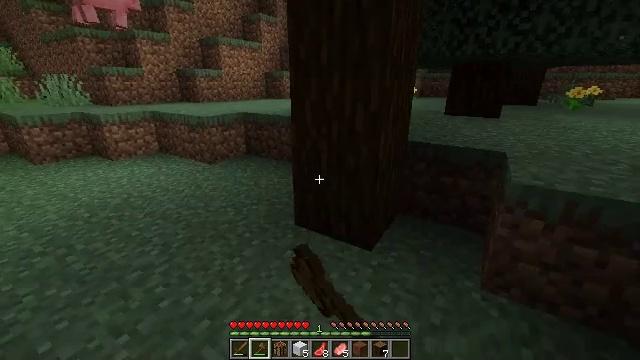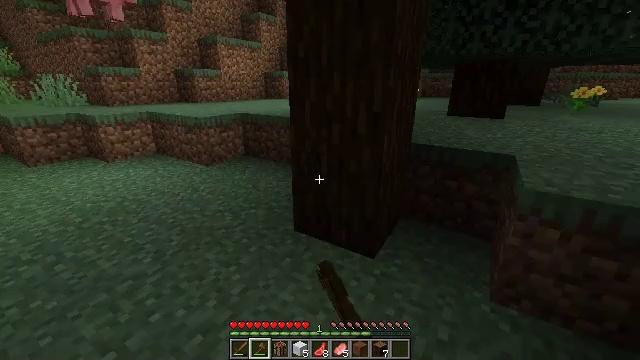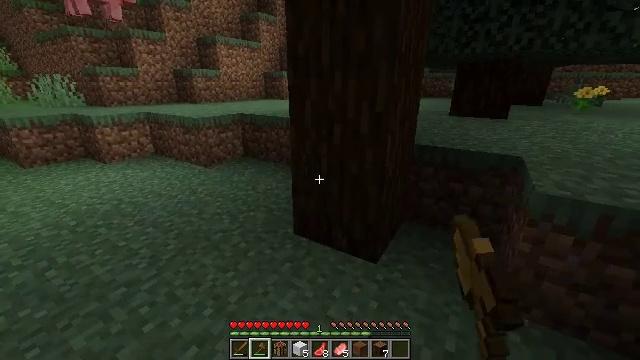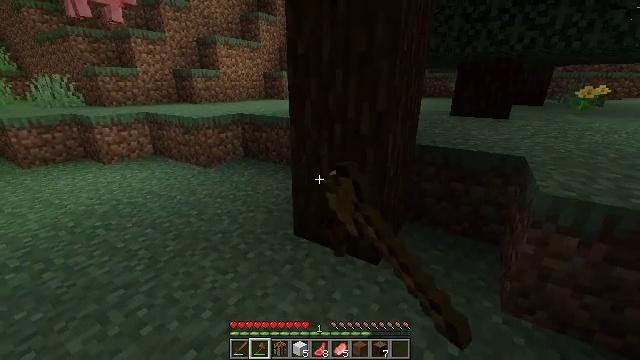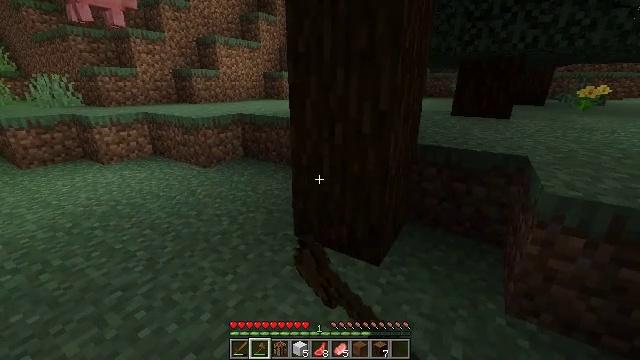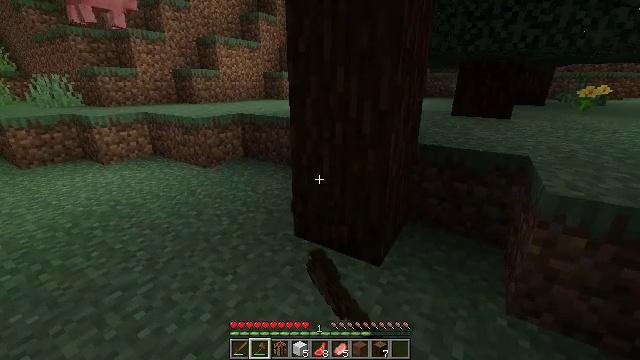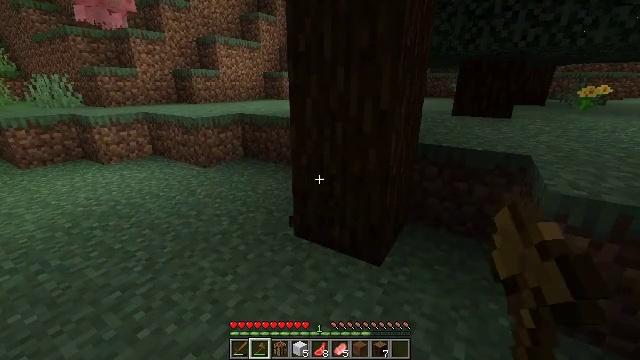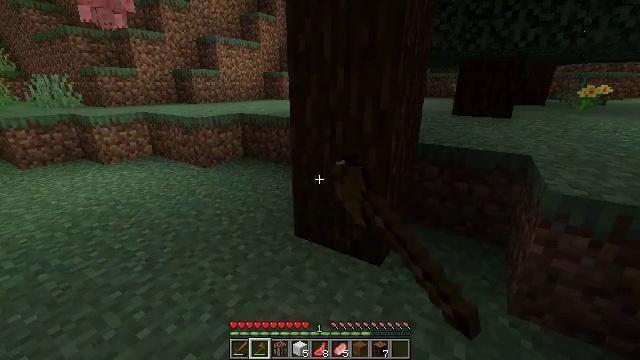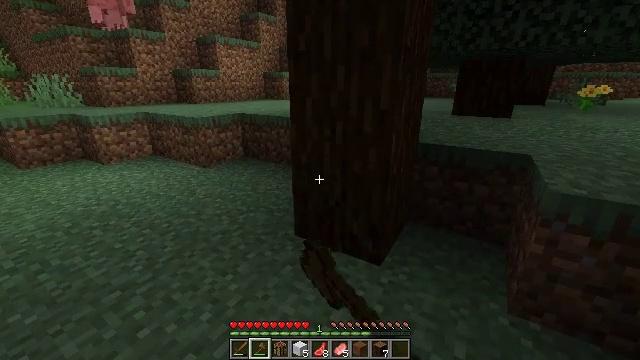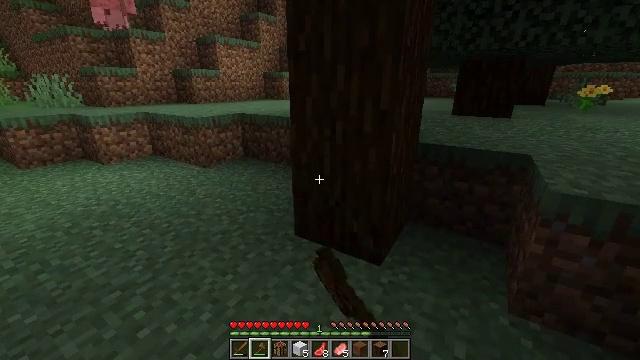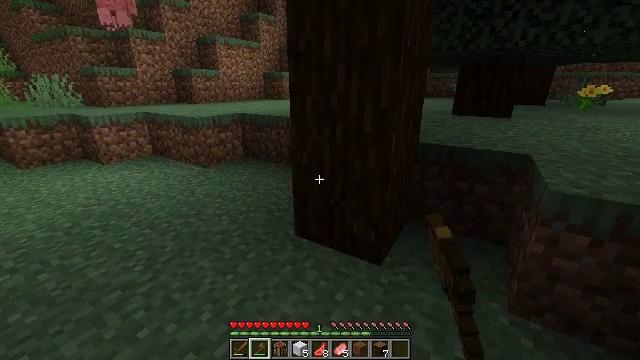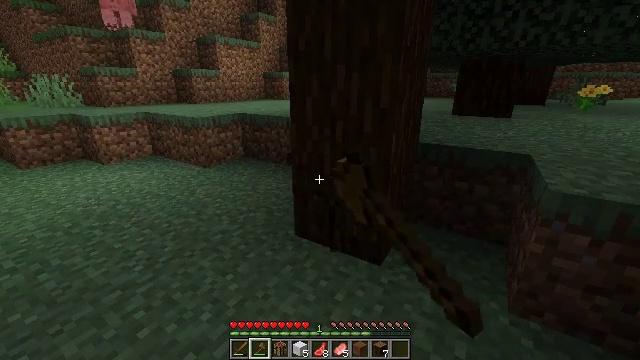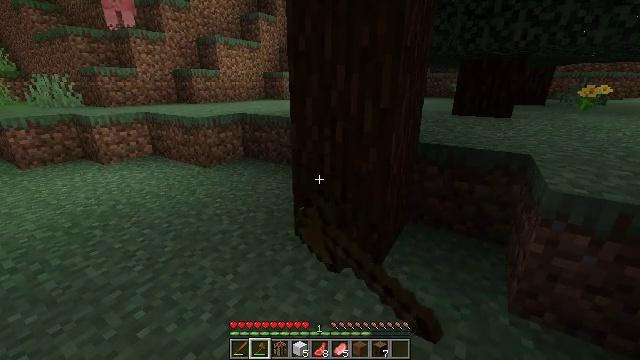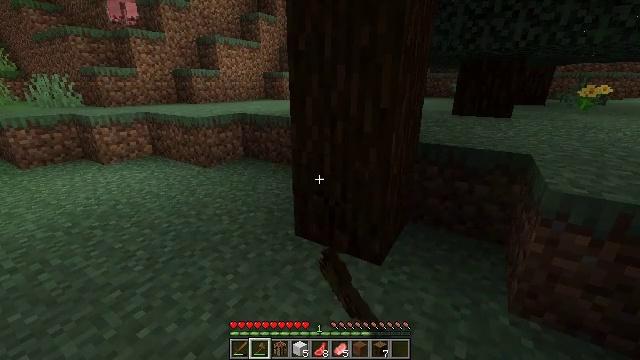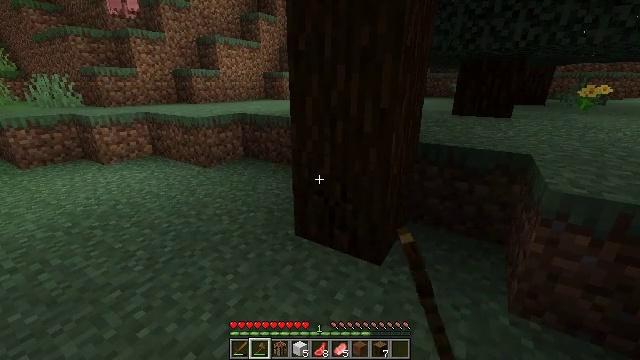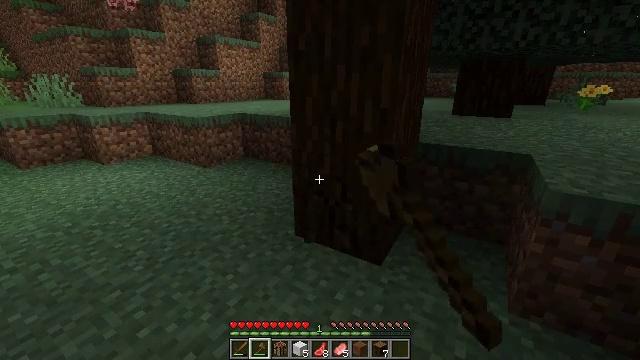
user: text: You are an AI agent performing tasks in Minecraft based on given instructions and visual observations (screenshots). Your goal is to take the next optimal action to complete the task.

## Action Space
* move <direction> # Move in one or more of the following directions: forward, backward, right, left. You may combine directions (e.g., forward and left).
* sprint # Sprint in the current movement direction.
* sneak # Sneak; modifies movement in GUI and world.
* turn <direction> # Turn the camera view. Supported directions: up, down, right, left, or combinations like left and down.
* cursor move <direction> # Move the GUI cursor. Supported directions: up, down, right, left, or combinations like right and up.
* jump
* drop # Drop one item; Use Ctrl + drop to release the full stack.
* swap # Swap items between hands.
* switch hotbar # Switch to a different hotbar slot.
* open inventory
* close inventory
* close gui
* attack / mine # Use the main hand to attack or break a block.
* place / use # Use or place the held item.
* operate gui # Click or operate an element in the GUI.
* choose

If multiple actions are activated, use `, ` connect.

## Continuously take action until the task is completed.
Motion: motion action
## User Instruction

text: Harvest the spruce log from a tree trunk.
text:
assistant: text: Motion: attack / mine
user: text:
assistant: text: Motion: attack / mine
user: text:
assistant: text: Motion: attack / mine
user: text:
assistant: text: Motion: attack / mine
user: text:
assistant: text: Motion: attack / mine
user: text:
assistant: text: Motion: attack / mine
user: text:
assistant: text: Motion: attack / mine
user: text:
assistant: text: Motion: attack / mine
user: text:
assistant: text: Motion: attack / mine
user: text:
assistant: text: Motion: attack / mine
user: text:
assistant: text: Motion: attack / mine
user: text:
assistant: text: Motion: attack / mine
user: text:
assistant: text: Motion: attack / mine
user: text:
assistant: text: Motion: attack / mine
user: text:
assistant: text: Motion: attack / mine
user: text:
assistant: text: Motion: attack / mine
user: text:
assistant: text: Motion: attack / mine
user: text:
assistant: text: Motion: attack / mine
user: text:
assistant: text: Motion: attack / mine
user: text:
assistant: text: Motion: attack / mine
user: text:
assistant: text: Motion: attack / mine
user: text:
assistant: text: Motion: attack / mine
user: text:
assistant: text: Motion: attack / mine
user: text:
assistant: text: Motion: attack / mine
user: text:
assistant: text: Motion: attack / mine
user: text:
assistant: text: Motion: attack / mine
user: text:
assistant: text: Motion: attack / mine
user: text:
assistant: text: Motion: attack / mine
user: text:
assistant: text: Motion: attack / mine
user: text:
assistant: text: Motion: attack / mine